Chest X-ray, AP view. Patient: 39 years old, sex F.
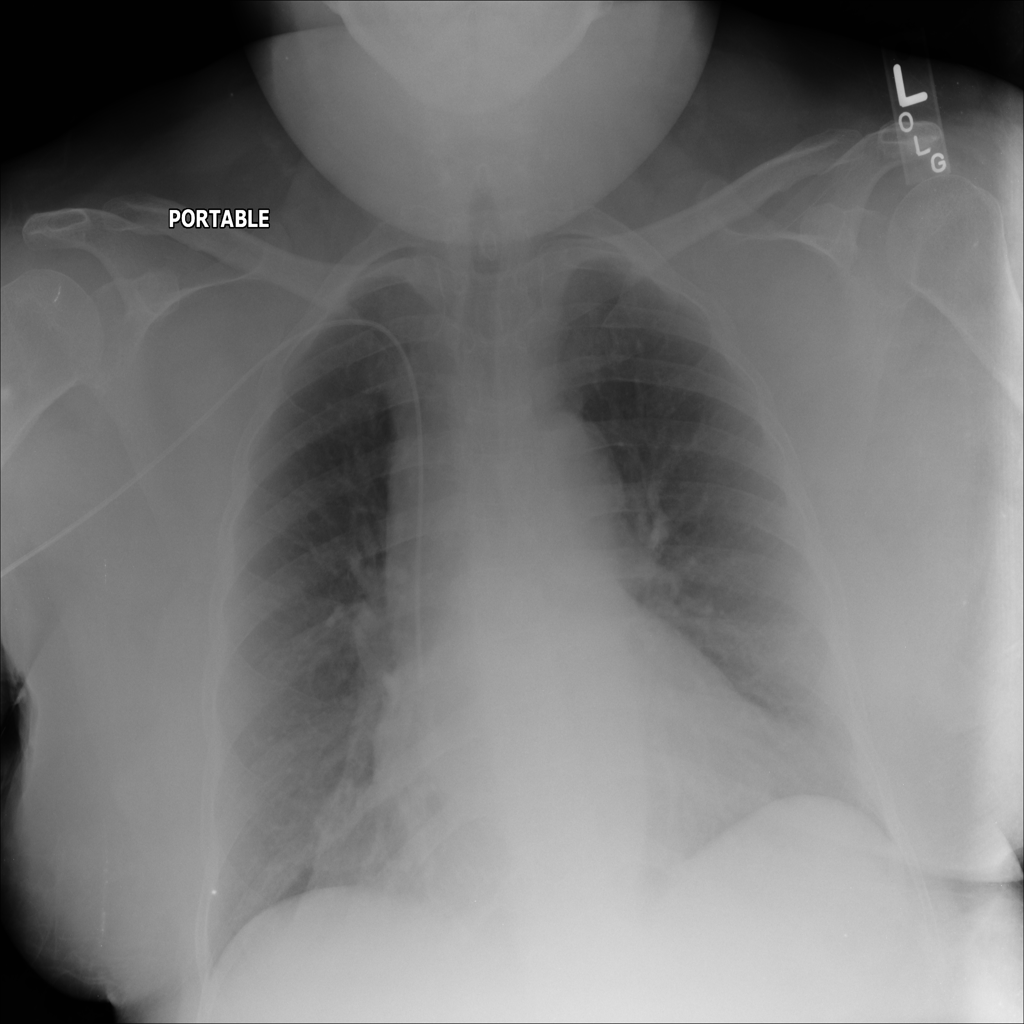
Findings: No Finding